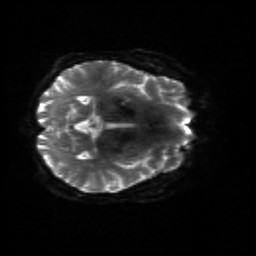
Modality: sbref
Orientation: axial
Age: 56
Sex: male
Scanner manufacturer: siemens
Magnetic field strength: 3 T
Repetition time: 4.71 s
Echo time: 0.0906 s